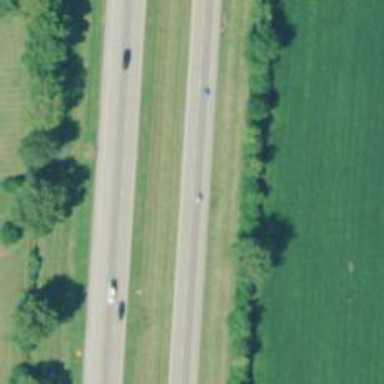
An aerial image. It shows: Trunk highway with expressway features.